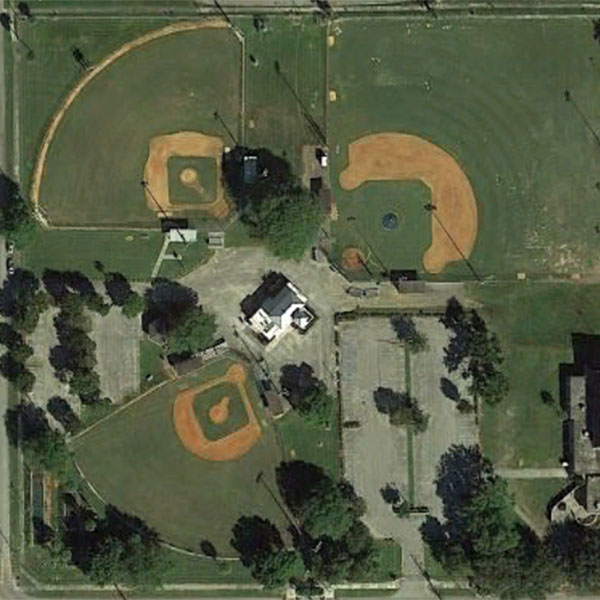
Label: BaseballField